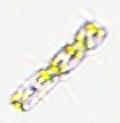
Label: Odontella